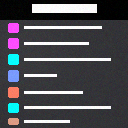
Screen state: on